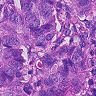
Metastatic tissue present: yes